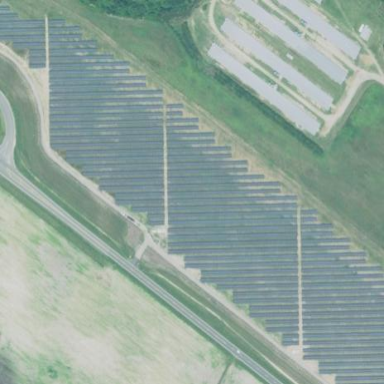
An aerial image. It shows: Solar photovoltaic power plant surrounded by fence.